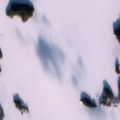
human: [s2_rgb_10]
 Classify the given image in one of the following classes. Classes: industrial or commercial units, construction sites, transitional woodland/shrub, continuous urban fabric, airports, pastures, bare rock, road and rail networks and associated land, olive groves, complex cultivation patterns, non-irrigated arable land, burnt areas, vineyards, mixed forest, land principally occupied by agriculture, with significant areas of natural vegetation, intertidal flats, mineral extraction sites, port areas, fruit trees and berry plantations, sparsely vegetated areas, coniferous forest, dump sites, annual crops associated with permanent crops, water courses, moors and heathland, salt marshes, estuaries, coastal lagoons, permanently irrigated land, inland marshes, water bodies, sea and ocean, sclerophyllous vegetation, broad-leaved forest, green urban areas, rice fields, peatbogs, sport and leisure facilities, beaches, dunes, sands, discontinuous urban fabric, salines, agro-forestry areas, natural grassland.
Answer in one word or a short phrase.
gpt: coniferous forest, water bodies